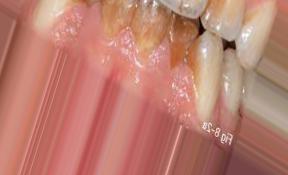
Condition: Tooth Discoloration